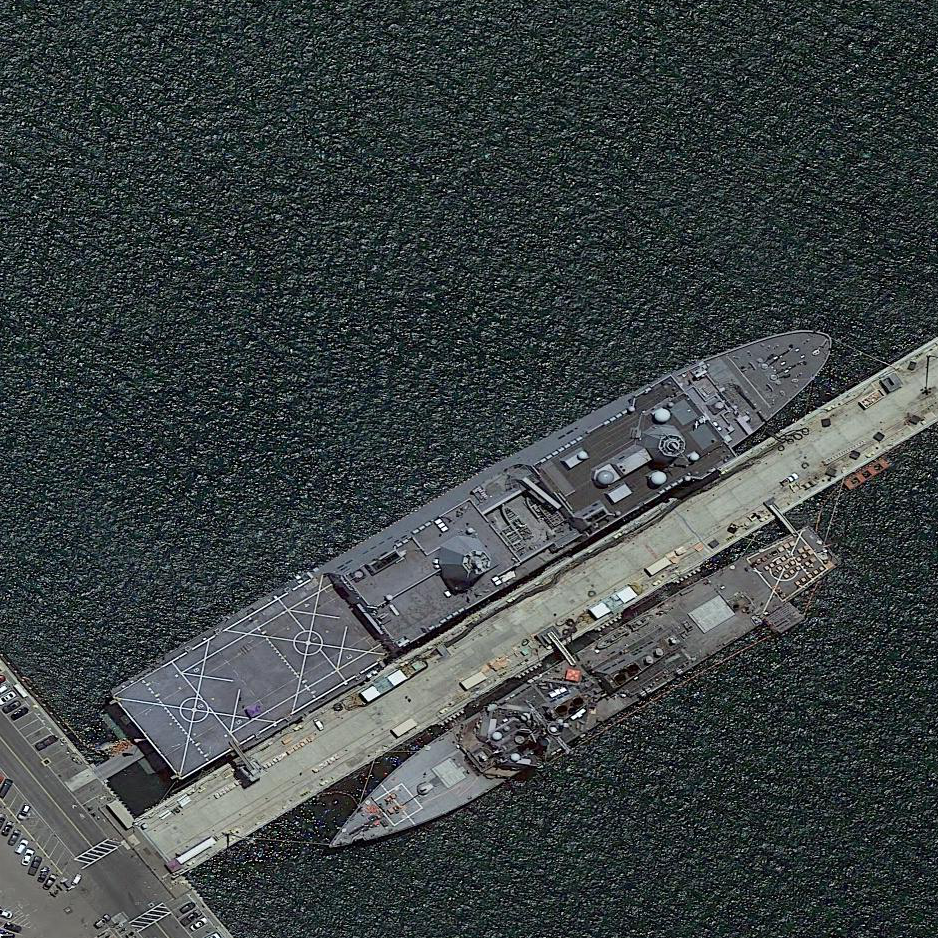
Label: combat